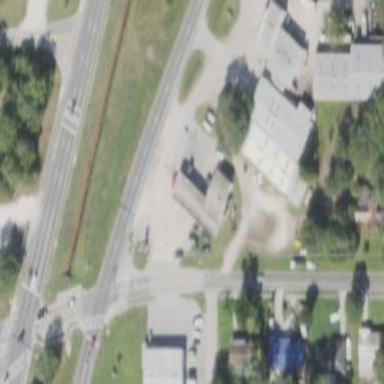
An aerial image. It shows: Fuel station.